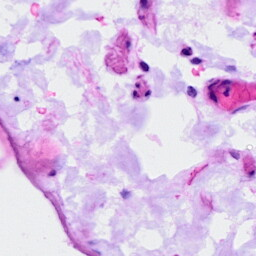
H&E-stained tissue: Ovarian